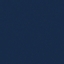
Land use / land cover: SeaLake